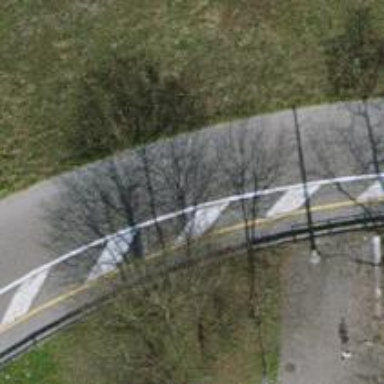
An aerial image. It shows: Tertiary road with asphalt surface and designated cycle lane.